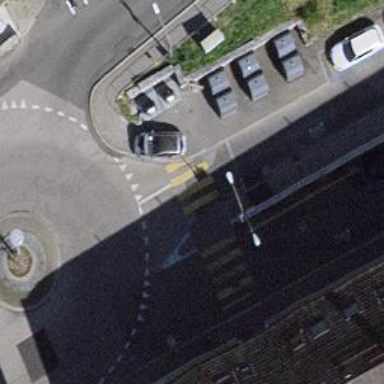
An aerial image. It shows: Uncontrolled crossing on the road.